Interaction volume radius: 5 \u00c5
Interaction volume height: 40 \u00c5
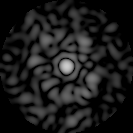
Disorder parameter: 0.8354